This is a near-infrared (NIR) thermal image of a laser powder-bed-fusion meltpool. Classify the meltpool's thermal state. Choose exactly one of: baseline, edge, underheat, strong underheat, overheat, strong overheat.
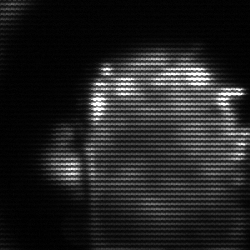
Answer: baseline